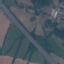
Label: Highway